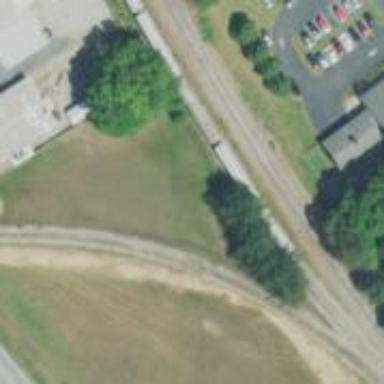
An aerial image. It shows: Railway siding with rails.